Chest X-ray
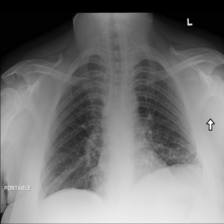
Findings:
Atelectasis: negative
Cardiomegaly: negative
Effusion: negative
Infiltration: negative
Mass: negative
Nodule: negative
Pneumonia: negative
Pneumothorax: negative
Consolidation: negative
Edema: negative
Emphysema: negative
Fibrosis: negative
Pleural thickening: negative
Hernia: negative